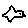
Label: bird